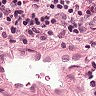
Metastatic tissue present: no